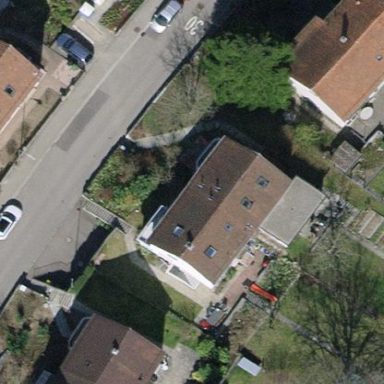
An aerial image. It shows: Building with tiled roof.